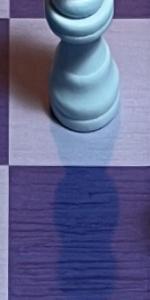
Label: Empty